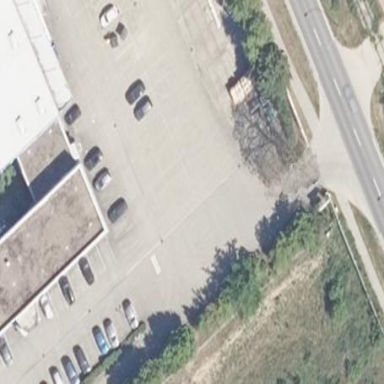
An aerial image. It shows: Parking area.